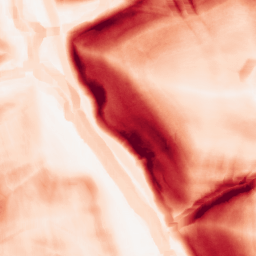
Category: morphological
Decomposition family: morphological_square
Decomposition parameters: operation: gradient
size: 10
Upsampling method: regularized
Upsampling parameters: scale: 4
lambda_reg: 0.01
Upsampling scale: 4